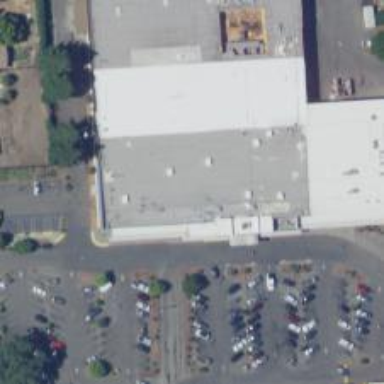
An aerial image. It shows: Supermarket.